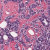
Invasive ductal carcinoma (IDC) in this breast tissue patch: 1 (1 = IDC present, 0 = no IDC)